Current action and preconditions to check: trajectory_clear

Your task: For each precondition in the list above, predict whether it will hold at this action.

Consider the current scene as observed from the mobile robot's camera, and analyze the predicted future states of all dynamic agents (e.g., people, animals, vehicles, or any moving entities) within the NEXT SECOND.

IMPORTANT: Only answer "very likely" if you are absolutely certain—based on strong, clear evidence—that a dynamic agent will violate the precondition in the predicted future state. Do NOT answer "very likely" for unlikely, ambiguous, or low-probability risks.

Ask yourself for each precondition: Is there a high probability, with clear and convincing evidence, that the predicted future states of any dynamic agent will interfere with the predicted future state of the currently executing action within the NEXT SECOND, causing that precondition to fail?

Assess the risk level based on these predictions. Use "likely" or "very likely" if motions create a clear risk of interference.

Use "neutral" or "improbable" if agents are nearby but their predicted paths are clearly diverging or non-conflicting.

Failure Risk Categories: "very improbable", "improbable", "neutral", "likely", "very likely"

Answer Format: Output ONLY the probability_of_failure value from these categories: "very improbable", "improbable", "neutral", "likely", "very likely"

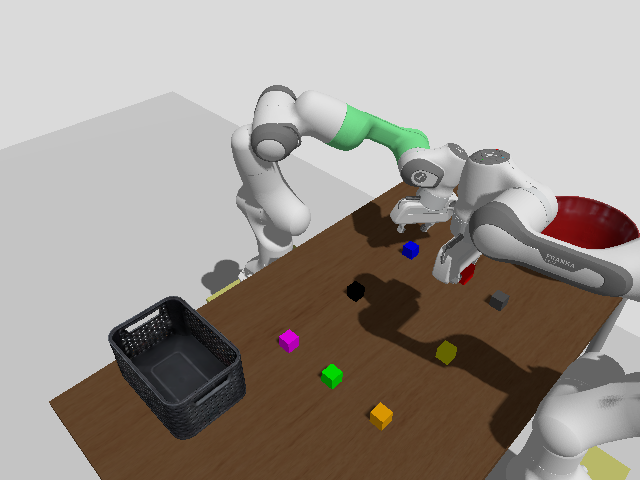

Answer: very improbable